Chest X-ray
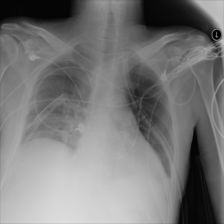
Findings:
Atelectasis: negative
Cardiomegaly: negative
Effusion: negative
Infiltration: negative
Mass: negative
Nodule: negative
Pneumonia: negative
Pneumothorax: negative
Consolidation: negative
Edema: negative
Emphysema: negative
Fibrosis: negative
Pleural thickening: negative
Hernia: negative